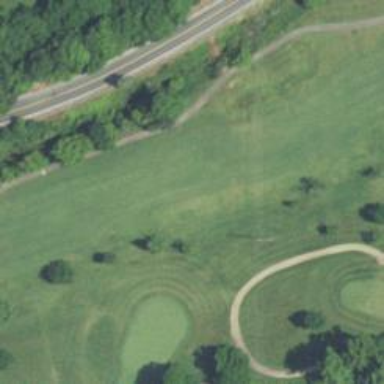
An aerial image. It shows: View of golf hole.